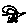
Label: line